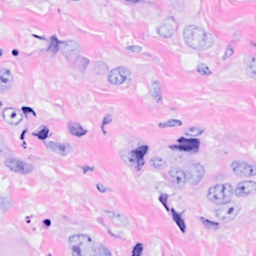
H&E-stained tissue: Breast